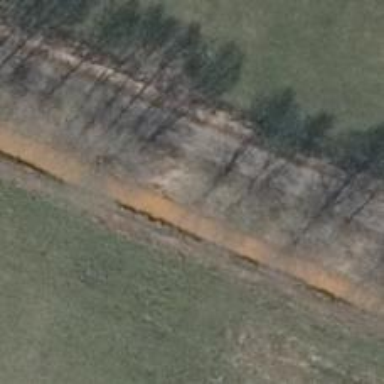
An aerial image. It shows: Row of deciduous broadleaved trees.